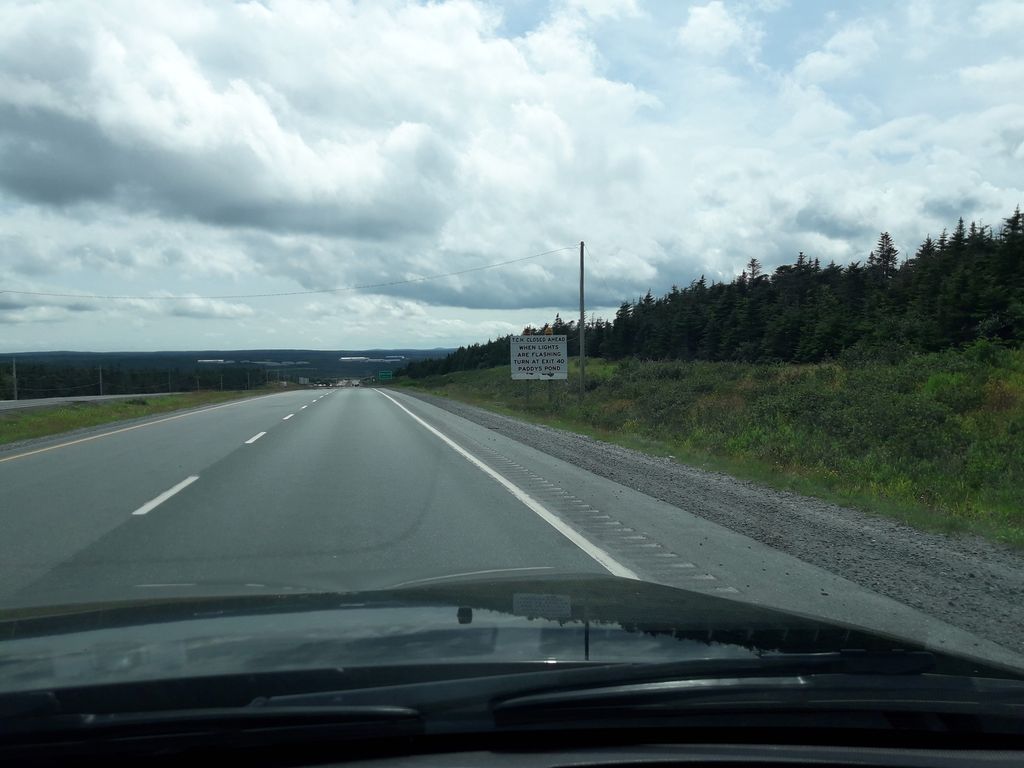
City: st_johns